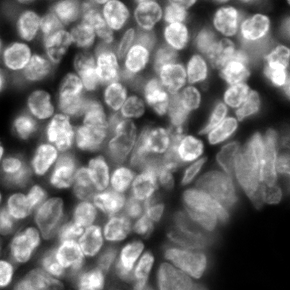
Tissue sample: colon
Magnification: 10.0x
Cell type: B cells
Senescence state: senescent